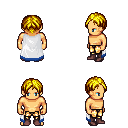
a pixel art fantasy rpg character, male body template, human, tanned skin, white trimmed cape, gold greaves, blonde parted hairstyle, maroon shoes, four views (front, back, left, right), 2x2 character sprite sheet, small pixel art, hard edges, no anti-aliasing